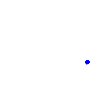
Particle: pion